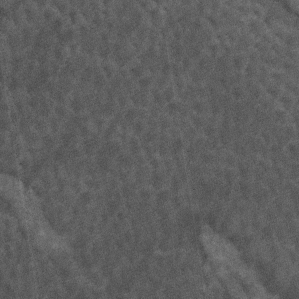
Label: non_frost